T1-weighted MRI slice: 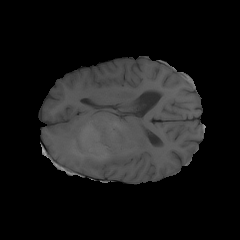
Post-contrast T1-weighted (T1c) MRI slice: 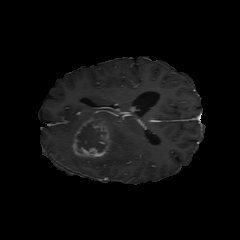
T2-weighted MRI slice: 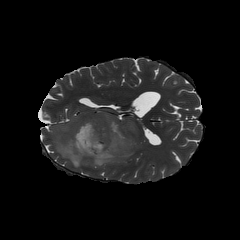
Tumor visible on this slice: yes